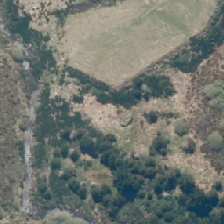
Land cover: low_producing_grassland